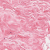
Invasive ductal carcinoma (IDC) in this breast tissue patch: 0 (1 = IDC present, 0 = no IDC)